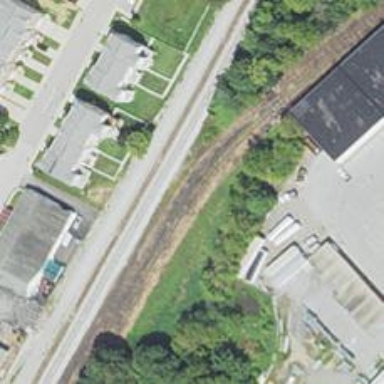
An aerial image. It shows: Preserved rail yard. The area contains preserved railway tracks.